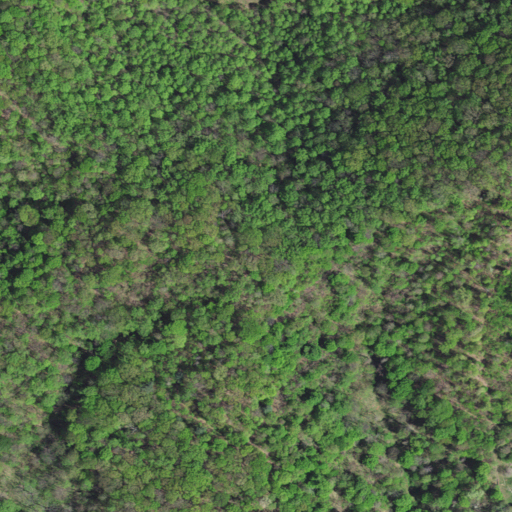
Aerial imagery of ridge(s) in Virginia named Booher Ridge containing deciduous forest and low intensity development